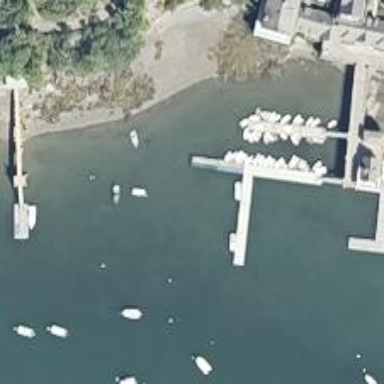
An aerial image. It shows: Man-made pier.